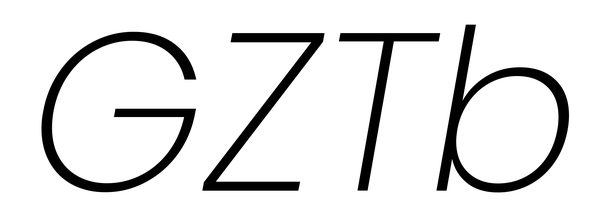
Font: Poppins-ExtraLightItalic